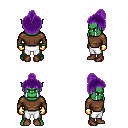
a pixel art fantasy rpg character, male body template, orc, green skin, brown long-sleeve shirt, white pants, purple short topknot hairstyle, gold gloves, brown shoes, four views (front, back, left, right), 2x2 character sprite sheet, small pixel art, hard edges, no anti-aliasing